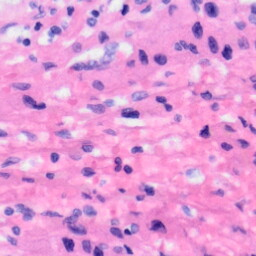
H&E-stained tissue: Liver